Question: Suppose I have the following html:
'''
html,body{
height: 100%;
overflow-y: hidden;
}
div{
background: url(path) no-repeat center;
width: 100%;
height: 100%;
background-size: contain;
}
'''
<URL>
Here, the background-size is contain and is full width and height of 100% but the area of background image is not fully covered by the div.

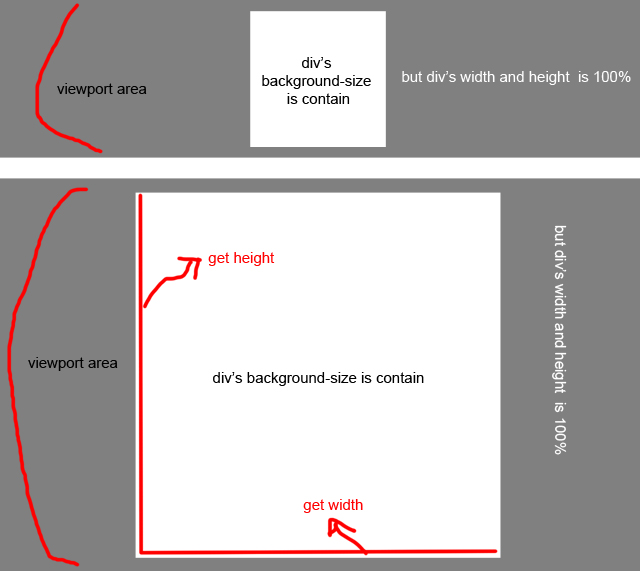
Answer: The <URL> mentions the following about 'contain':
> This keyword specifies that the background image should be scaled to be as large as possible while ensuring both its dimensions are less than or equal to the corresponding dimensions of the background positioning area.
That would work out to the following code (ES6):
'''
function contain({width: imageWidth, height: imageHeight}, {width: areaWidth, height: areaHeight}) {
const imageRatio = imageWidth / imageHeight;
if (imageRatio >= areaWidth / areaHeight) {
// longest edge is horizontal
return {width: areaWidth, height: areaWidth / imageRatio};
} else {
// longest edge is vertical
return {width: areaHeight * imageRatio, height: areaHeight};
}
}
console.log(1, contain({width: 15, height: 60}, {width: 20, height: 50}));
console.log(2, contain({width: 15, height: 60}, {width: 50, height: 20}));
console.log(3, contain({width: 60, height: 15}, {width: 20, height: 50}));
console.log(4, contain({width: 60, height: 15}, {width: 50, height: 20}));
console.log(5, contain({width: 40, height: 20}, {width: 50, height: 20}));
'''
Depending on the image orientation (portrait or landscape) it grows the longest edge first, then shrinks the shortest edge where necessary while still preserving the aspect ratio.